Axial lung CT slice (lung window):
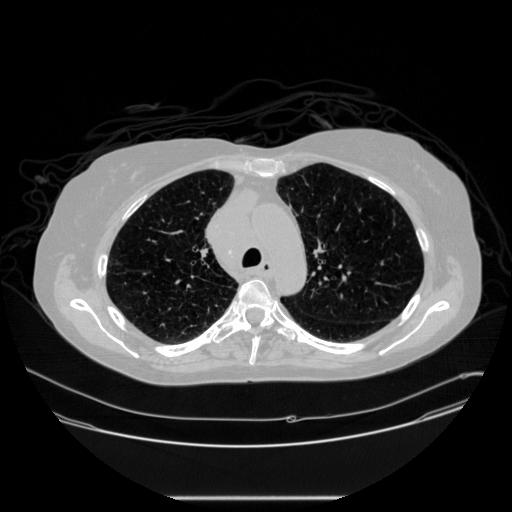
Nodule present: no